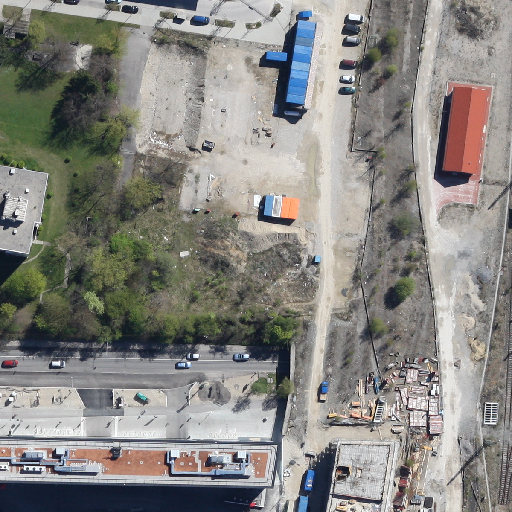
Referring expression: light-duty vehicle driving on the road